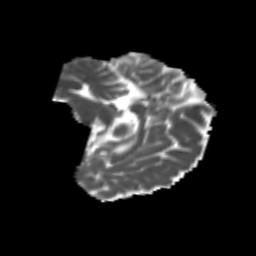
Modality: MD
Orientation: sagittal
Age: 21
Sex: female
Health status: healthy